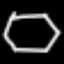
Label: octagon